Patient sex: M
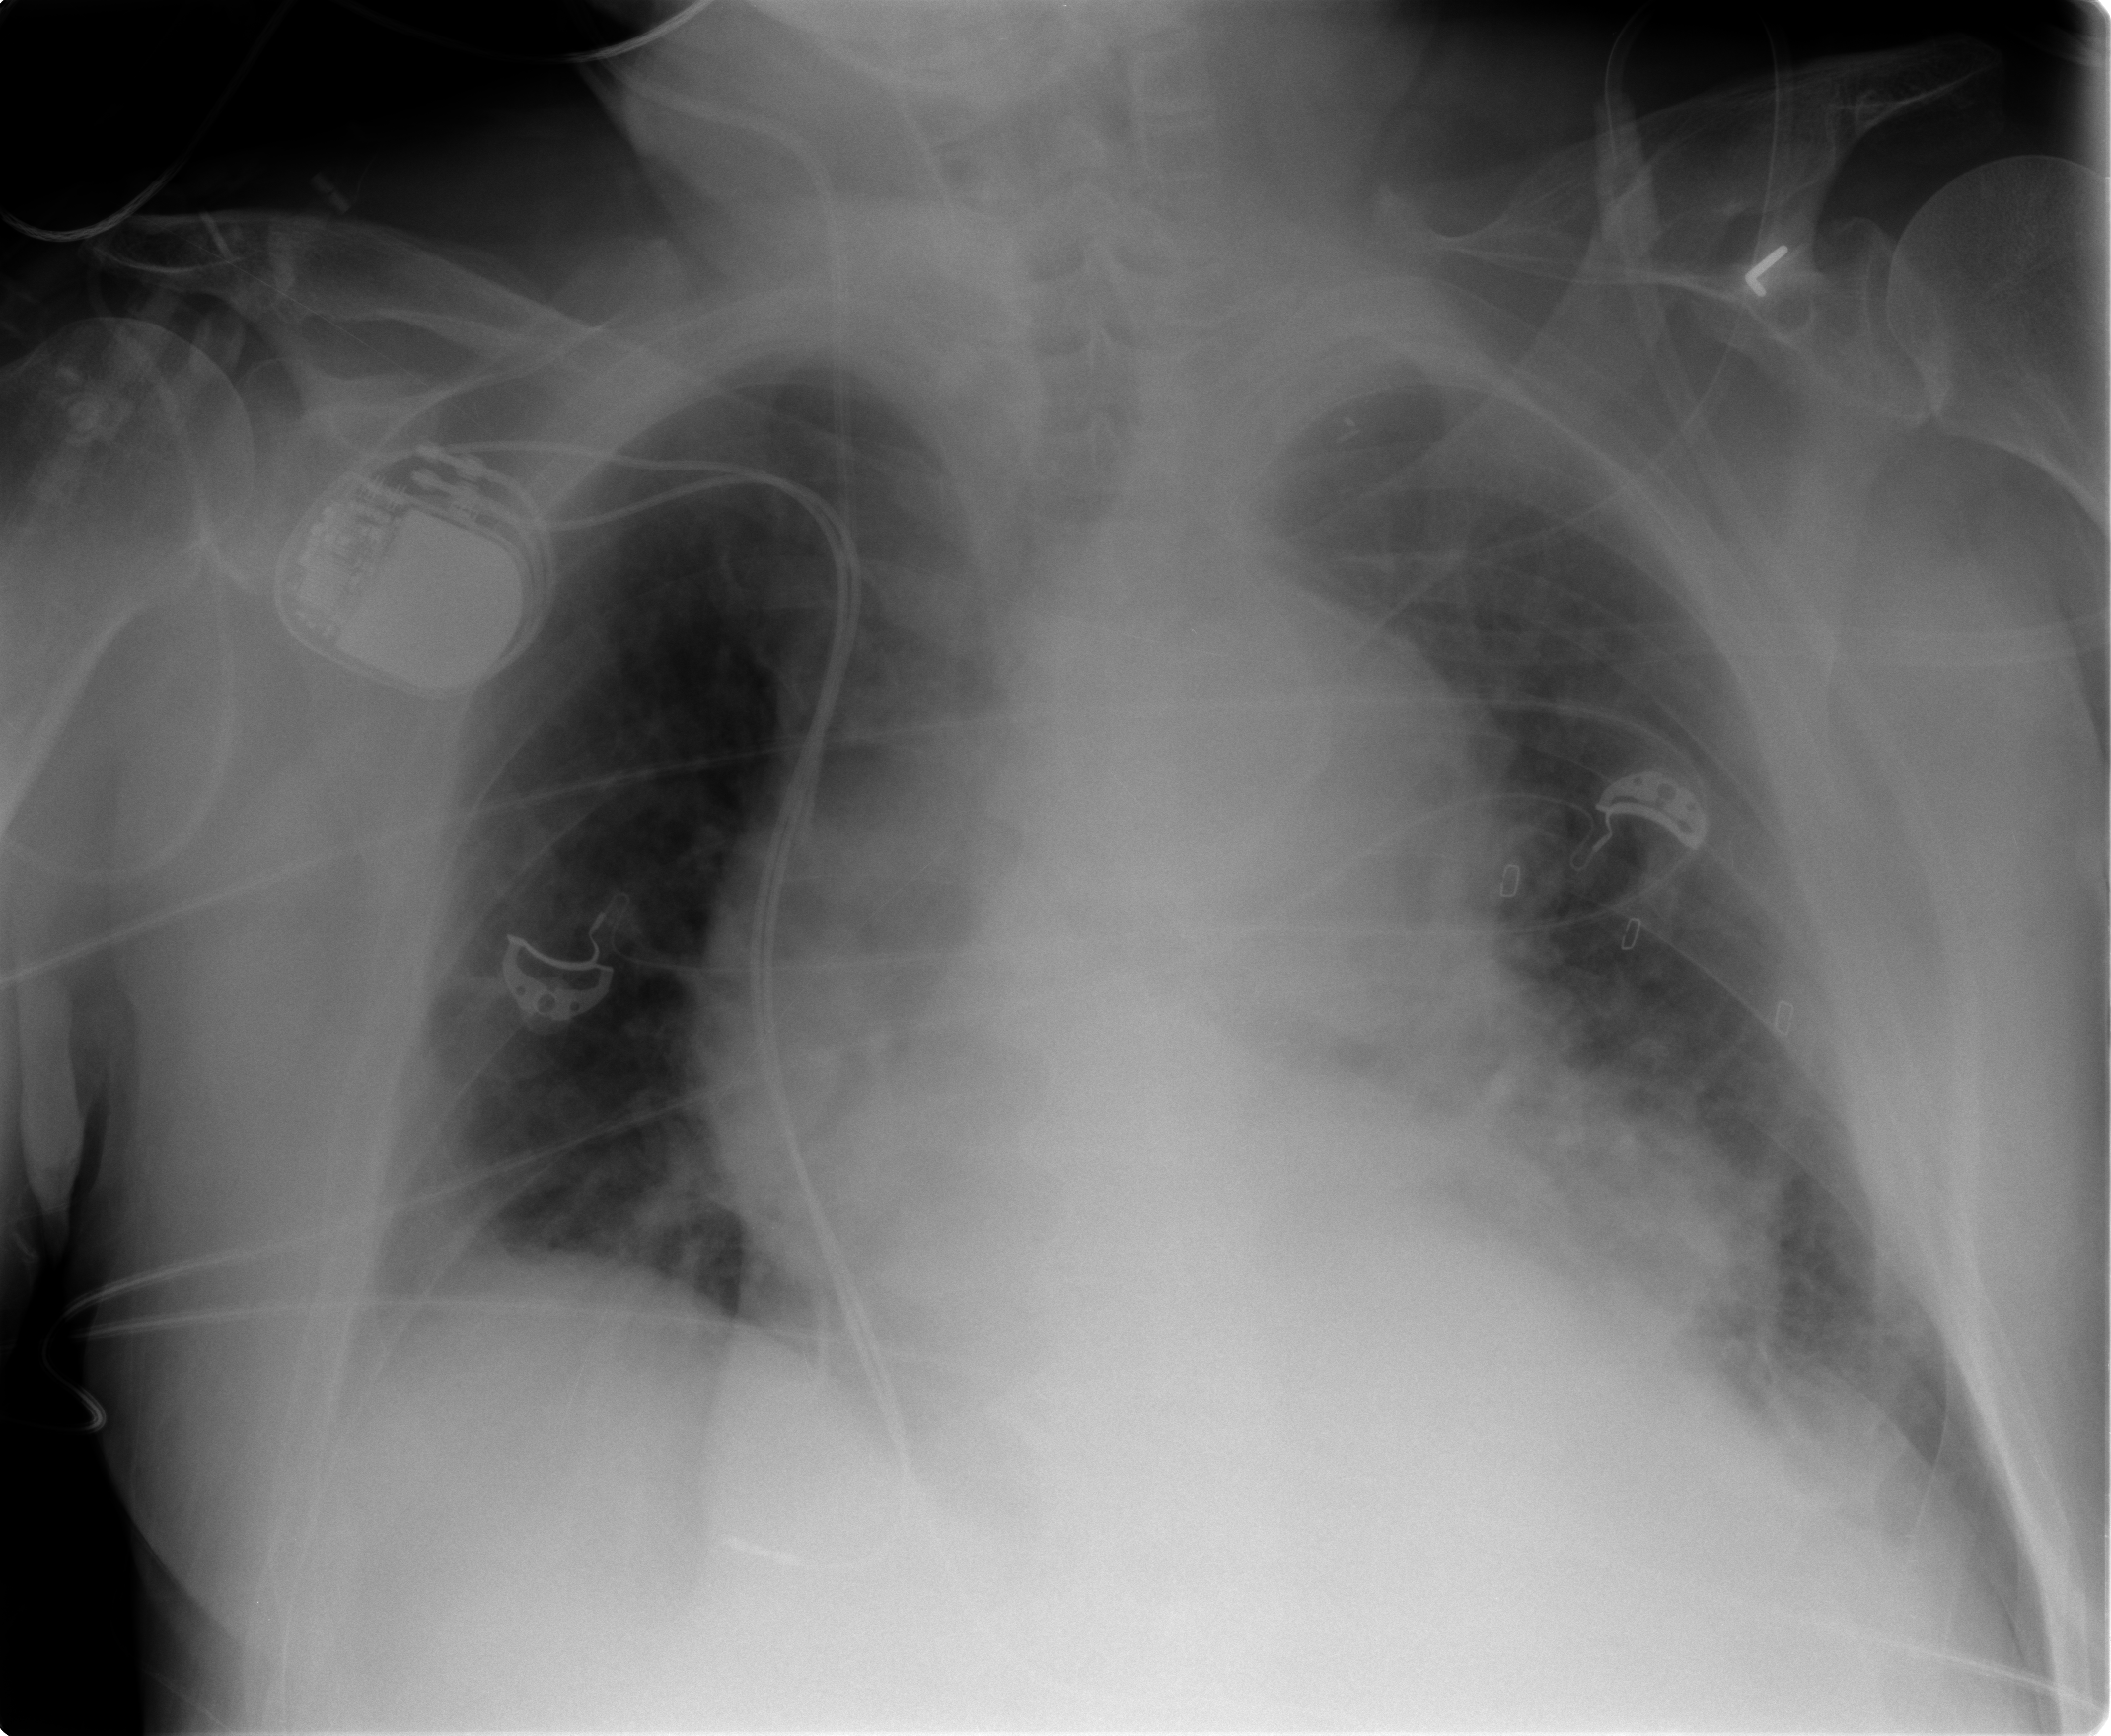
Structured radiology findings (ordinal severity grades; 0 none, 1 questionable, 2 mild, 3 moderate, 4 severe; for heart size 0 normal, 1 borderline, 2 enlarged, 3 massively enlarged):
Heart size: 2
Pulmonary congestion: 2
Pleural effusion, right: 1
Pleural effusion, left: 0
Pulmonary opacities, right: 0
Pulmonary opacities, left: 2
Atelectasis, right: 2
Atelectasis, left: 1